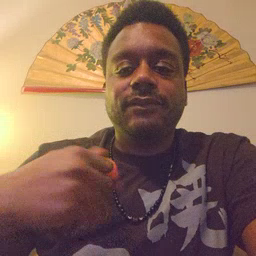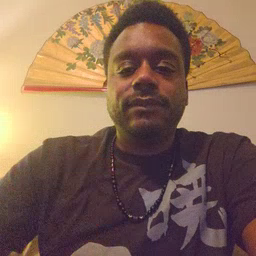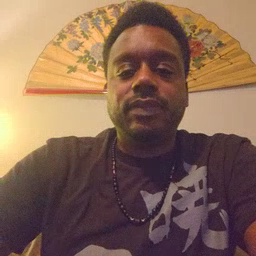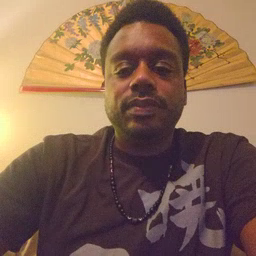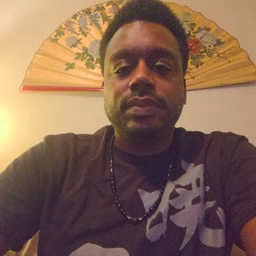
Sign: have